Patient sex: F
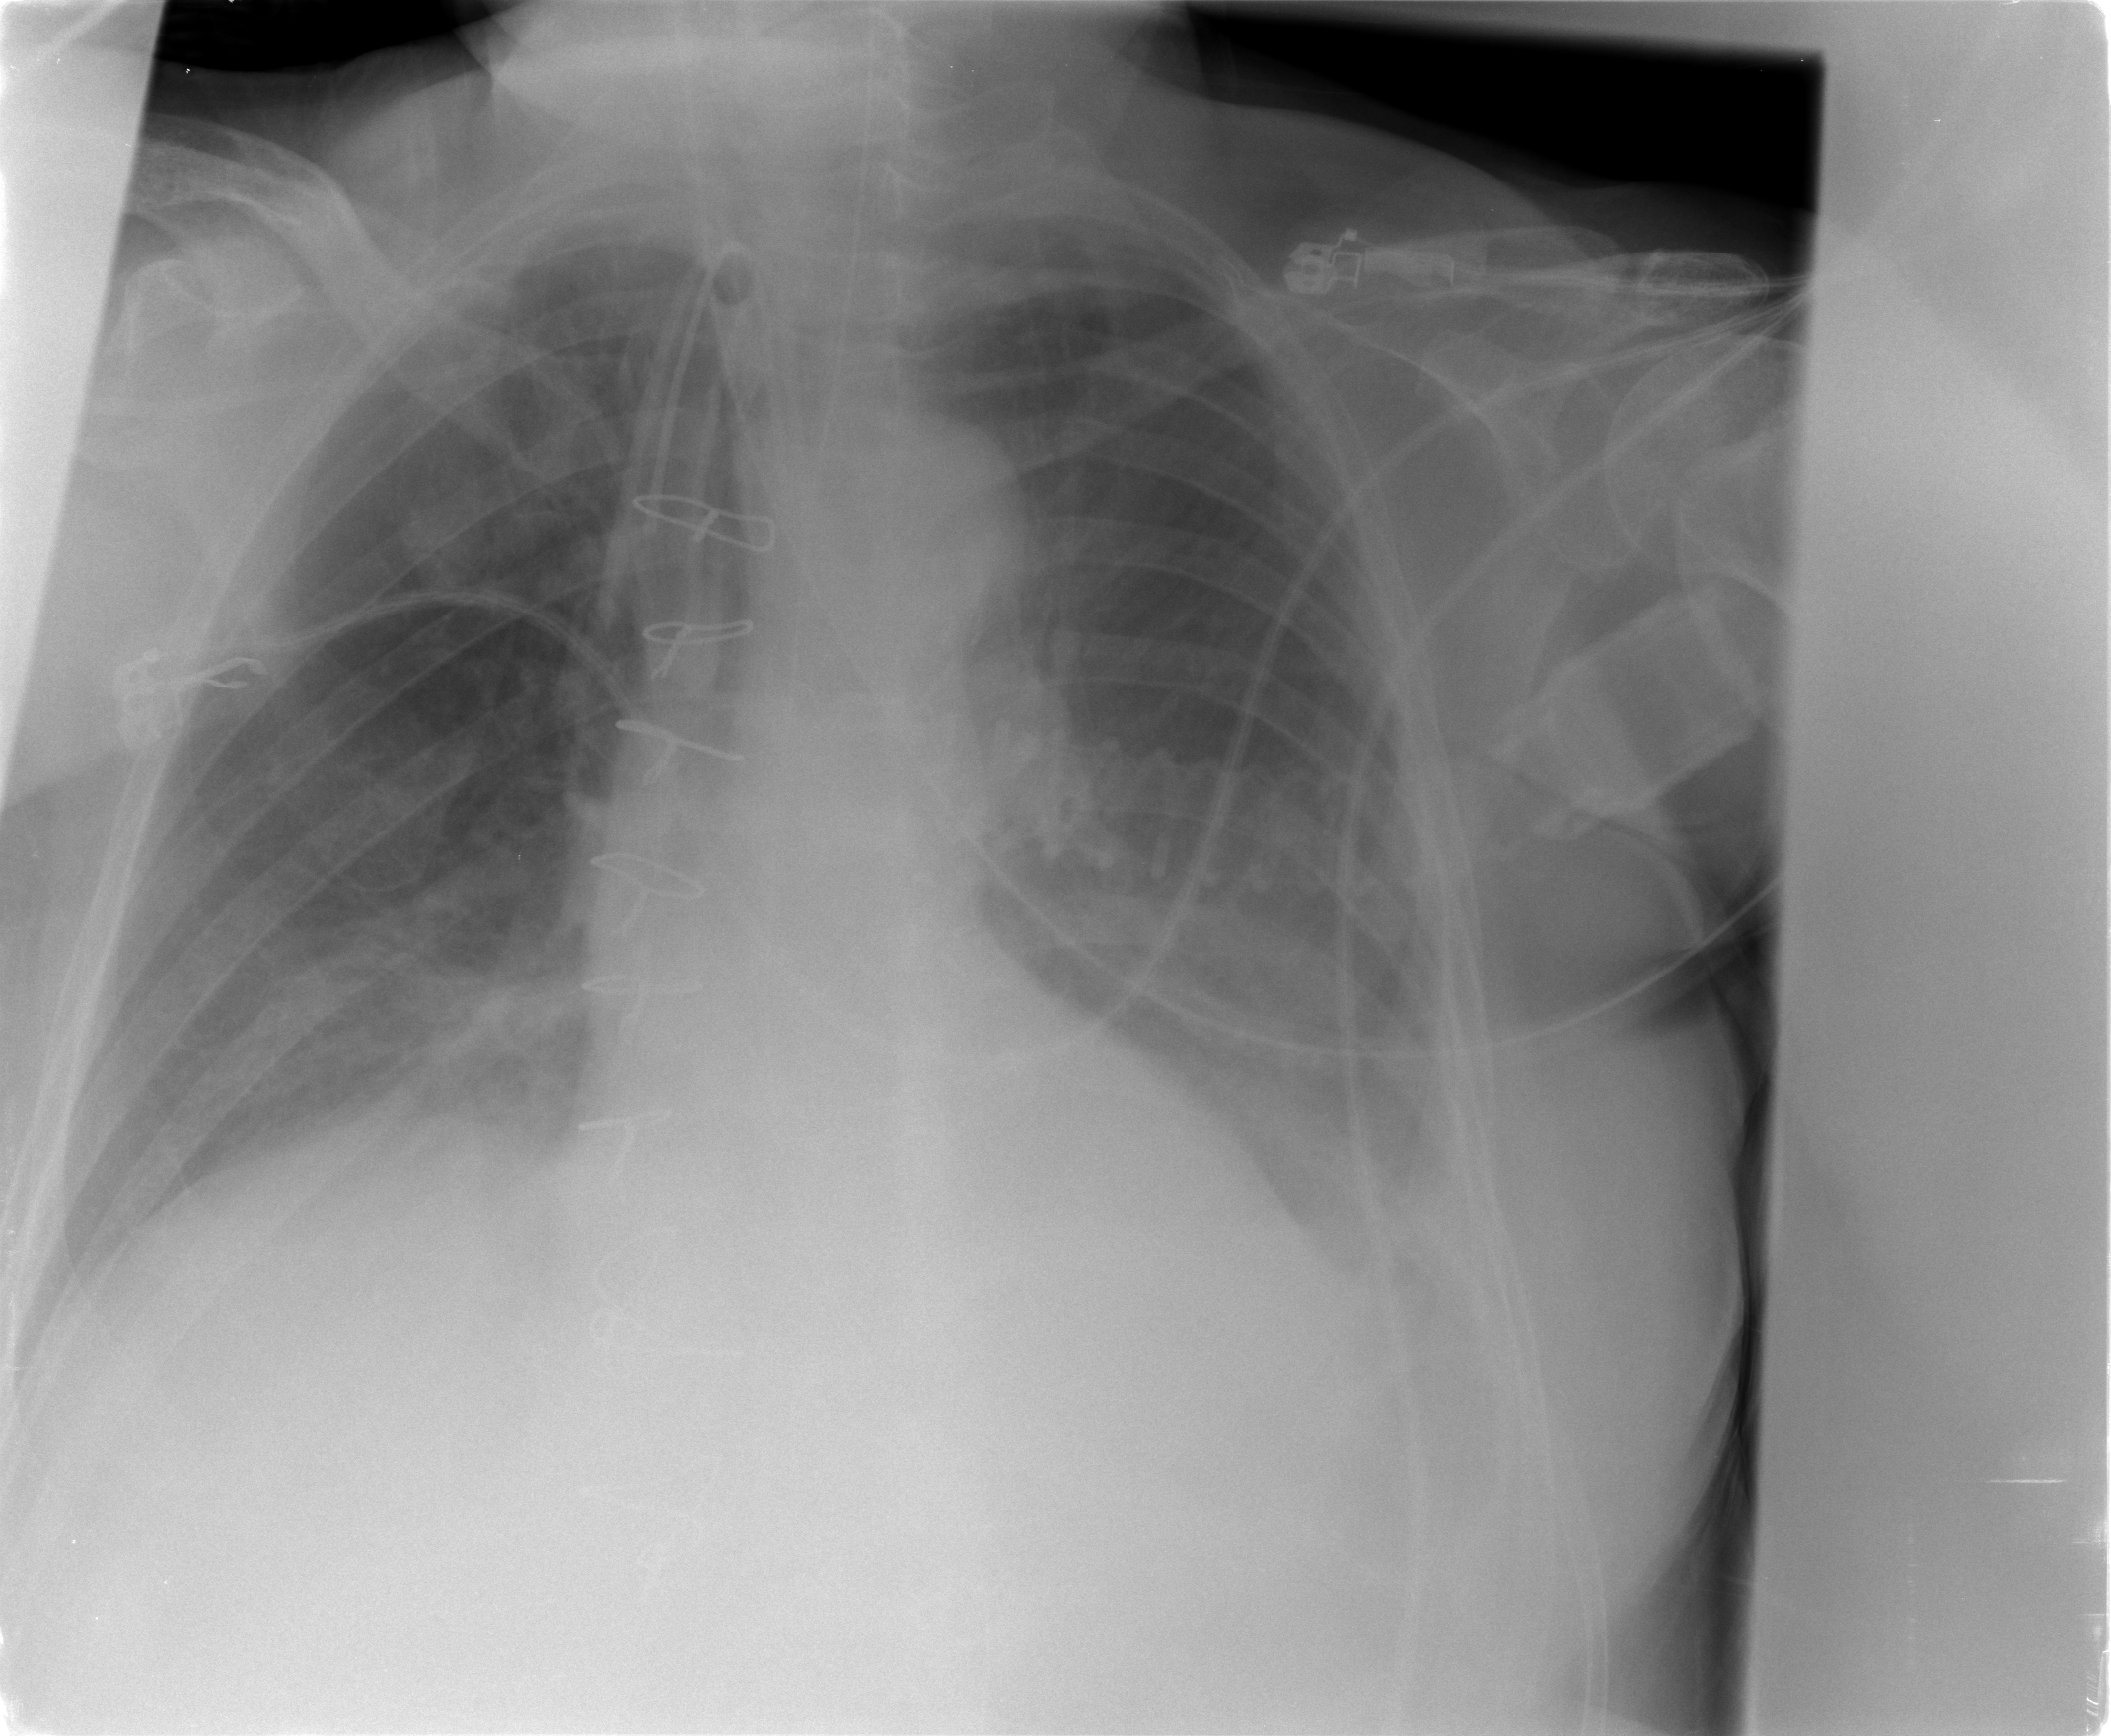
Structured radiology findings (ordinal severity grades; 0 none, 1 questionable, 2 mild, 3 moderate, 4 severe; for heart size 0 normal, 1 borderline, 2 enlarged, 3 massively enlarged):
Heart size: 0
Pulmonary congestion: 0
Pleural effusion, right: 0
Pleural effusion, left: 2
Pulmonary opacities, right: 0
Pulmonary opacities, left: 0
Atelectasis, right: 0
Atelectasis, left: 2